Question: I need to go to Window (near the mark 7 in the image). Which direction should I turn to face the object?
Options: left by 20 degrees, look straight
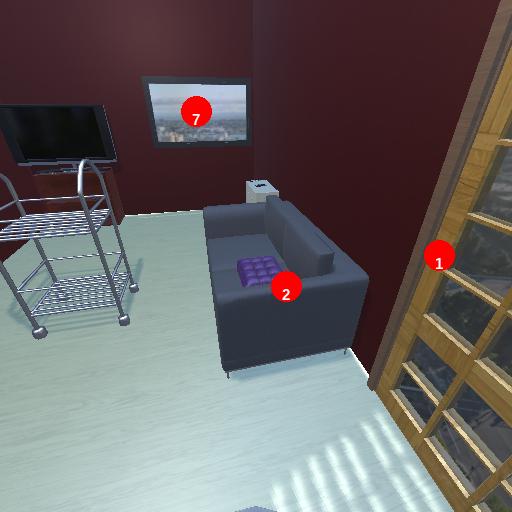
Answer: left by 20 degrees